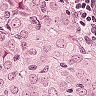
Metastatic tissue present: yes